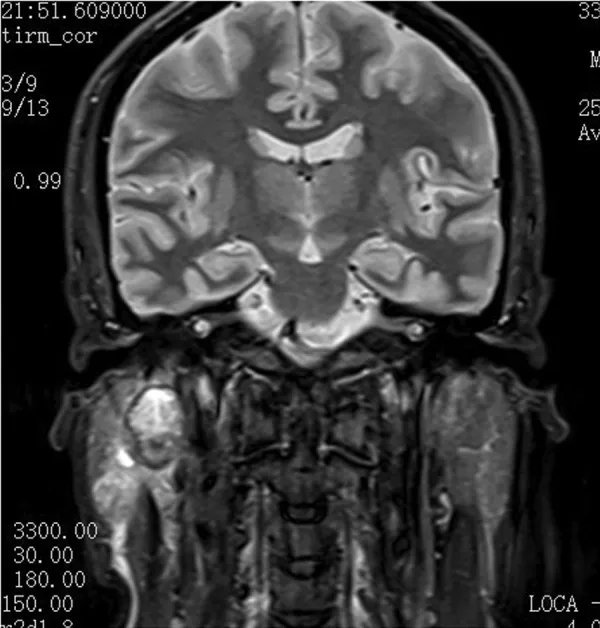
T1-weighted gadolinium enhanced magnetic resonance imaging revealing a tumor signal in the deep lobe of the parotid gland.
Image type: radiology (mri)